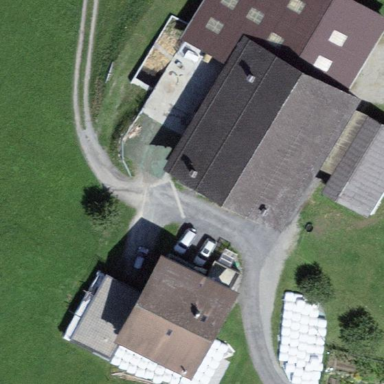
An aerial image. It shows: Farmyard area.